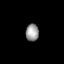
Tissue: lung
Cell type: Epithelial cells
Senescence score: 0.1971
Nuclear area (px): 220
Mean DAPI intensity: 152.332